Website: apple
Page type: billing-address
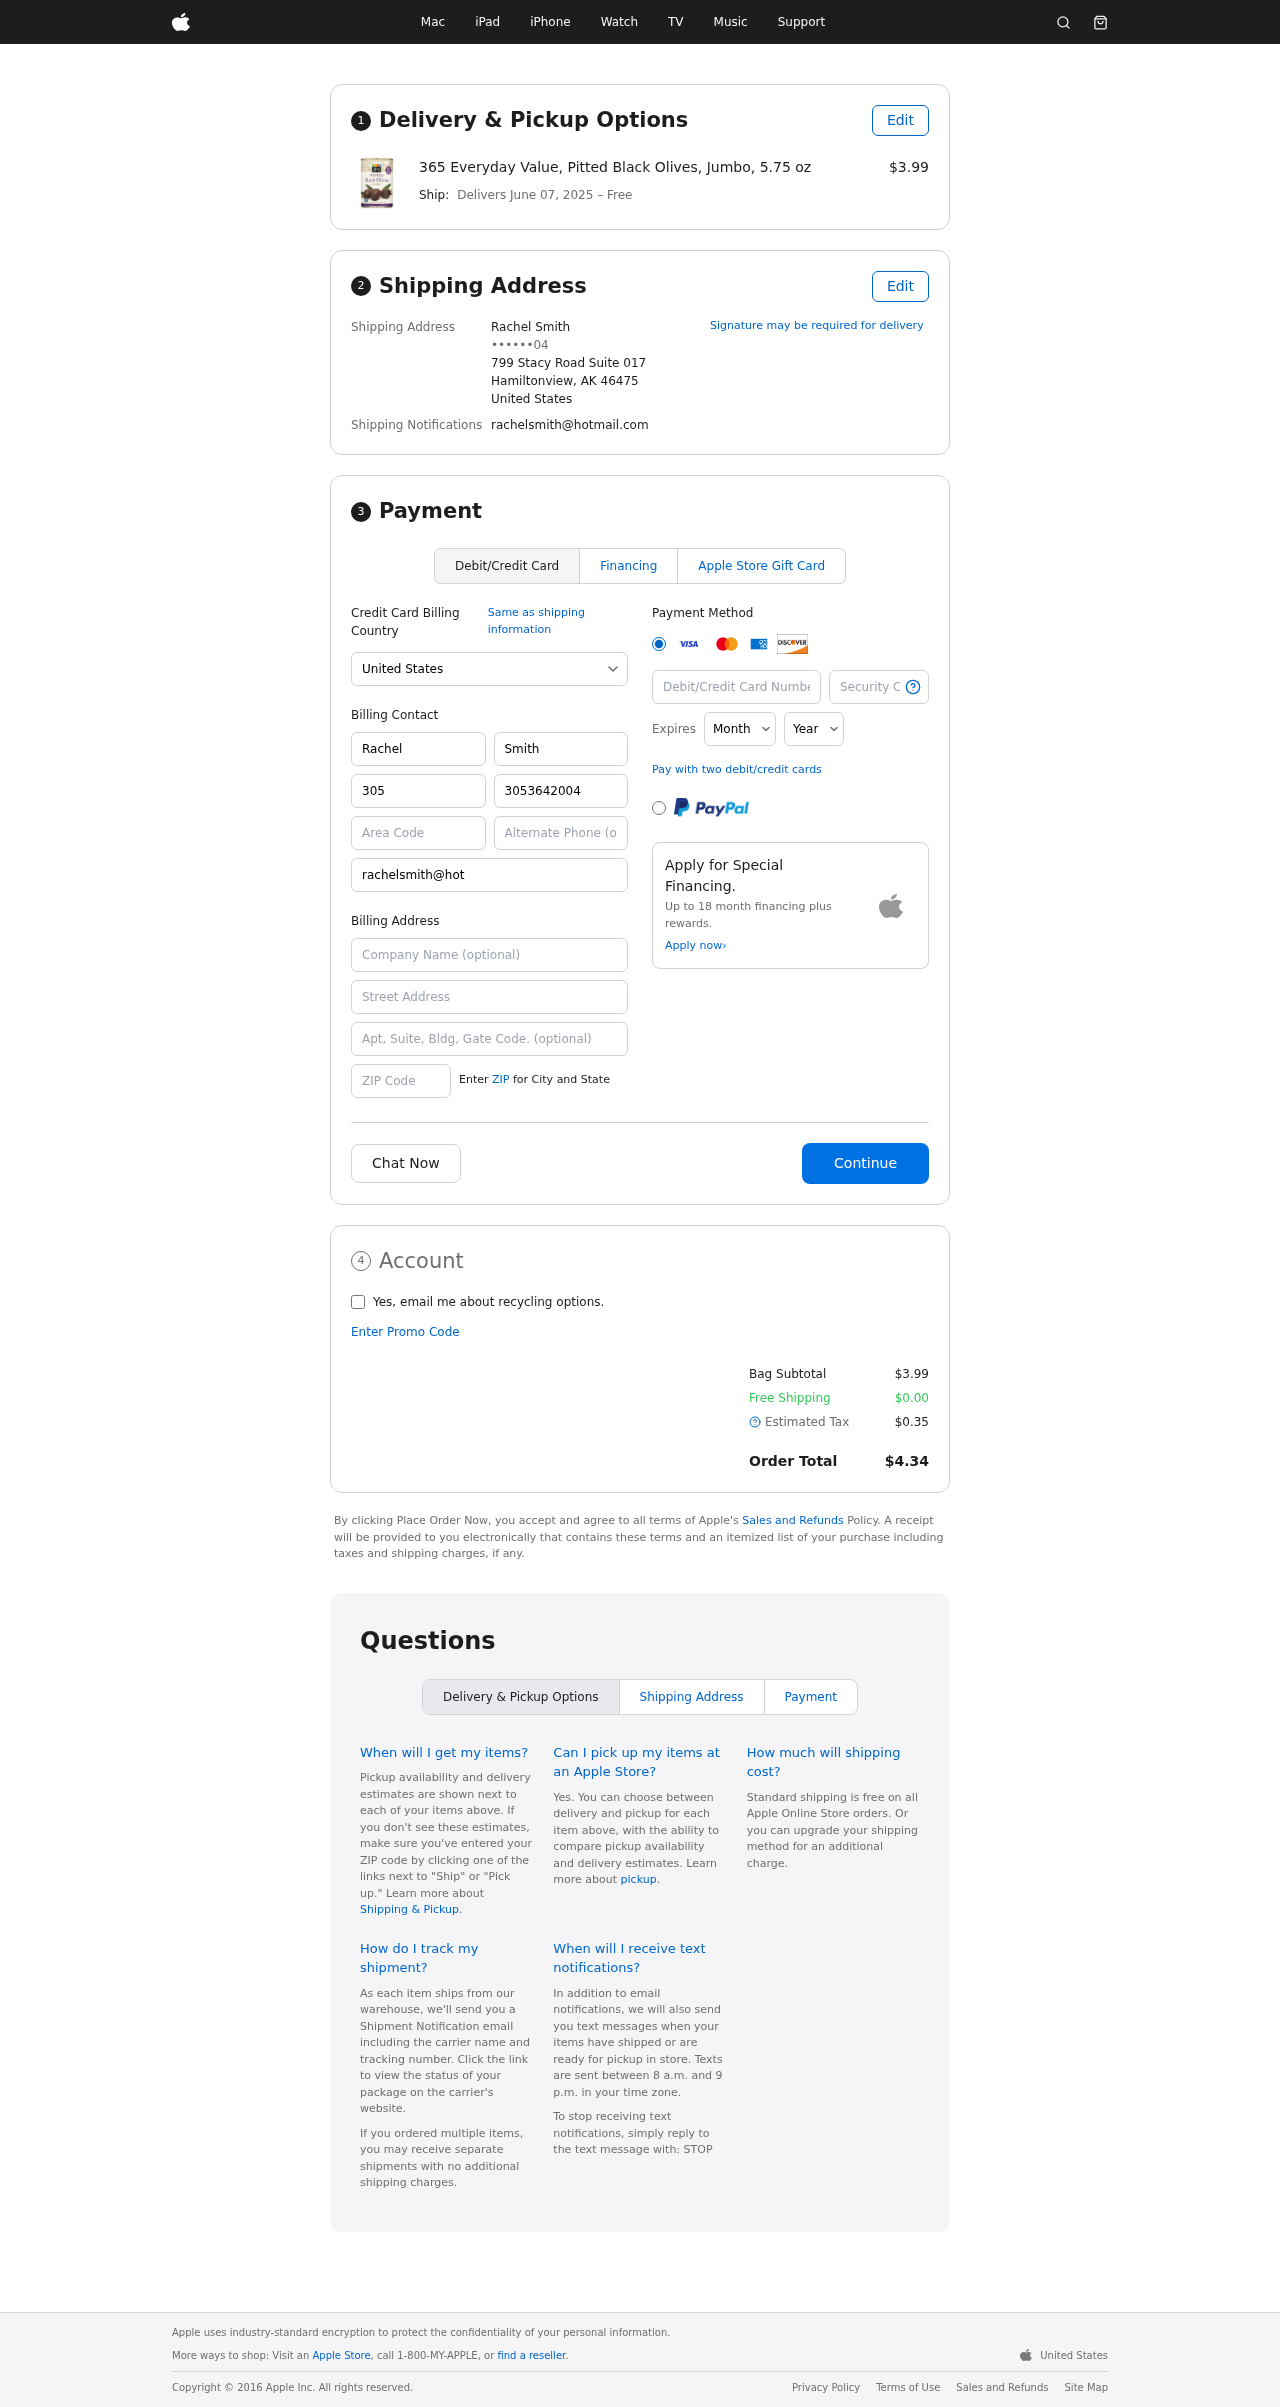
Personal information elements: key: PII_CARD_CVV
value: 917
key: PII_CARD_EXPIRY_MONTH
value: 10
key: PII_CARD_EXPIRY_YEAR
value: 26
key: PII_CARD_NUMBER
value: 4576 1848 6626 4722
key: PII_CITY_STATE_ZIP
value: Hamiltonview, AK 46475
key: PII_COUNTRY
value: United States
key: PII_EMAIL
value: rachelsmith@hotmail.com
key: PII_FULLNAME
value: Rachel Smith
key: PII_STREET
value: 799 Stacy Road Suite 017
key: PII_DOB_MONTH
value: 04
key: PII_BILLING_FIRSTNAME
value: Rachel
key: PII_BILLING_LASTNAME
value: Smith
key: PII_BILLING_PHONE_AREA
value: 305
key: PII_BILLING_PHONE
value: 3053642004
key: PII_BILLING_EMAIL
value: rachelsmith@hotmail.com
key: PII_BILLING_STREET
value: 799 Stacy Road Suite 017
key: PII_BILLING_POSTCODE
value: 46475
Product elements: key: PRODUCT1_NAME
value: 365 Everyday Value, Pitted Black Olives, Jumbo, 5.75 oz
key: PRODUCT1_PRICE
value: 3.99
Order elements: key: ORDER_DELIVERY_DATE
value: June 07, 2025
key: ORDER_SUBTOTAL
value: $3.99
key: ORDER_SHIPPING_COST
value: $0.00
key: ORDER_TAX
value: $0.35
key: ORDER_TOTAL
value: $4.34